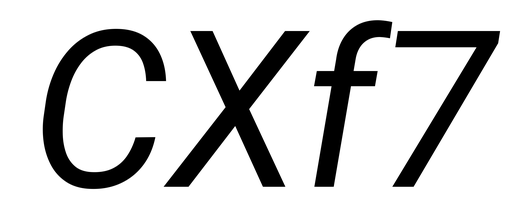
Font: Roboto-Italic_Italic